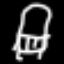
Label: chair